Question: I'm looking for a solution to help "pass" a touch gesture along.
Basically I have a menu, and I want users to be able to drag and drop items from the menu to the canvas in a single continuous drag.
I have already achieved a draggable image via pan gestures (we'll call these instances Sprites). I can also instantiate a Sprite anywhere on the UIView using a button or UIImageView with touch gestures.
However, this currently requires two touches. One to touch down the menu item button and release, creating the Sprite. The second to touch down on the sprite, allowing the user to drag it, and then release it where they want. I would like to merge these touches so that when a user touches a menu item, the Sprite is instantiated and already within the pan gesture, or something to that affect.
I've attached a visual description if that helps. Any help is appreciated. Thanks!

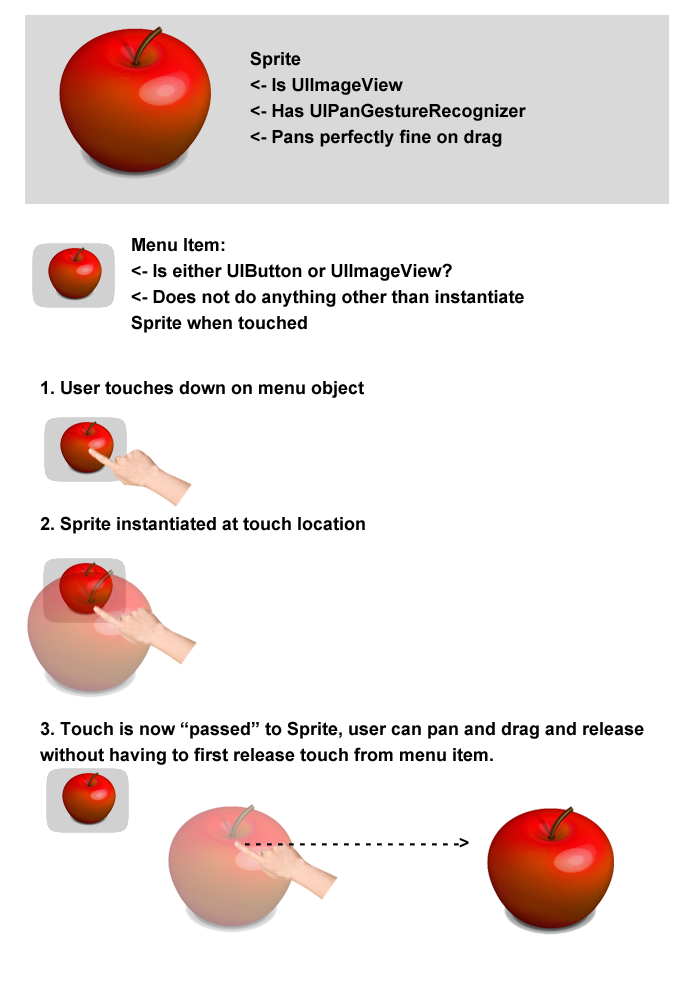
Answer: There is no way of artificially forcing UIGestureRecognizer to recognize touches that are passed to a different view.
<URL>
> Delivery of events initially follows the usual path: from operating
system to the application object to the window object representing the
window in which the touches are occurring. But before sending an event
to the hit-tested view, the window object sends it to the gesture
recognizer attached to that view or to any of that view's subviews.
Figure 3-1 illustrates this general path, with the numbers indicating
the order in which touches are received.
Figure 3-1

Event's delivery happens automaticaly by the system and is delivered to the appropriate view.
To do what you want I would implement the UIGestureRecognizer on the subview (view that contains your UIButton) and on press create an instance of your Sprite object and manipulate that object from withing the gesture recognizer of the subview. Alternatively you could use '-(void)touchesMoved:(NSSet *)touches withEvent:(UIEvent *)even' to reposition the object yourself.